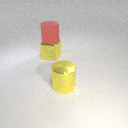
large red rubber cylinder above large yellow metal cube